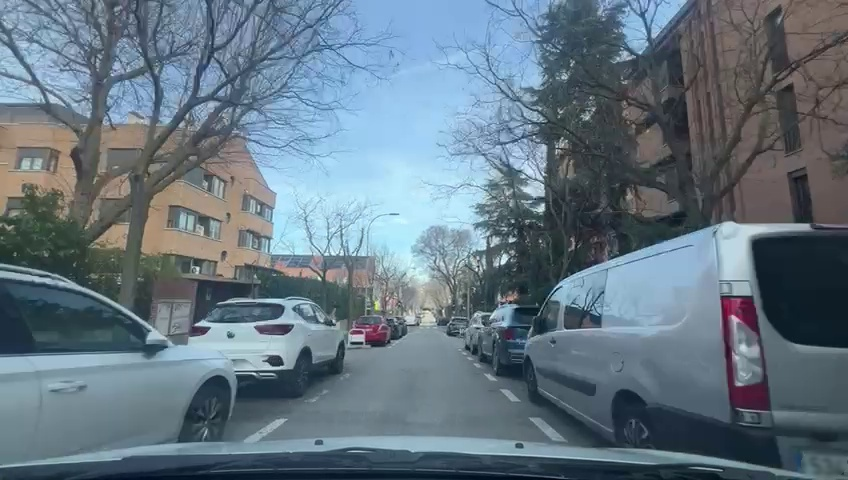
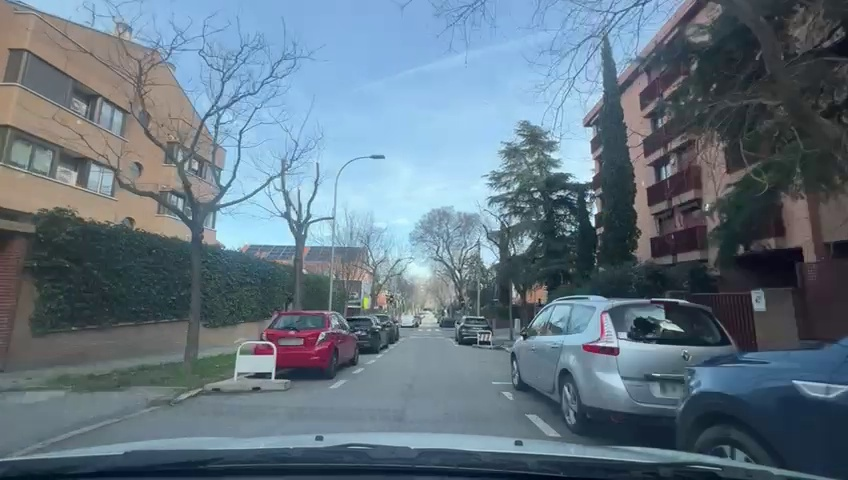
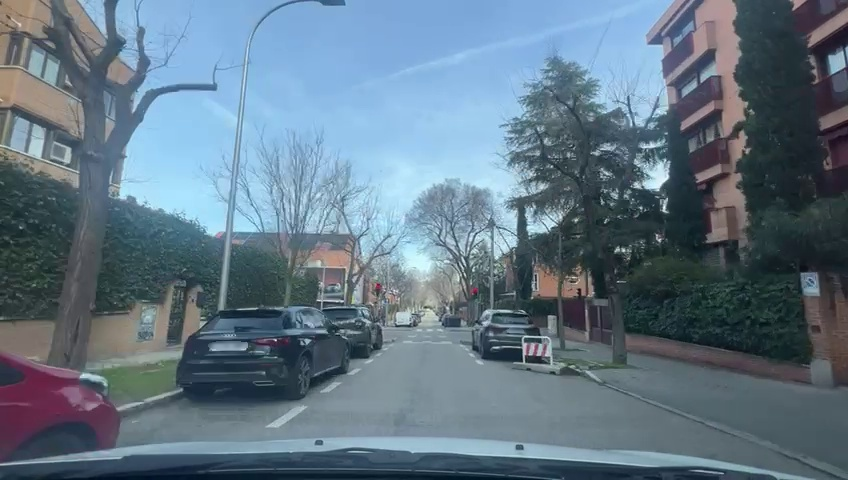
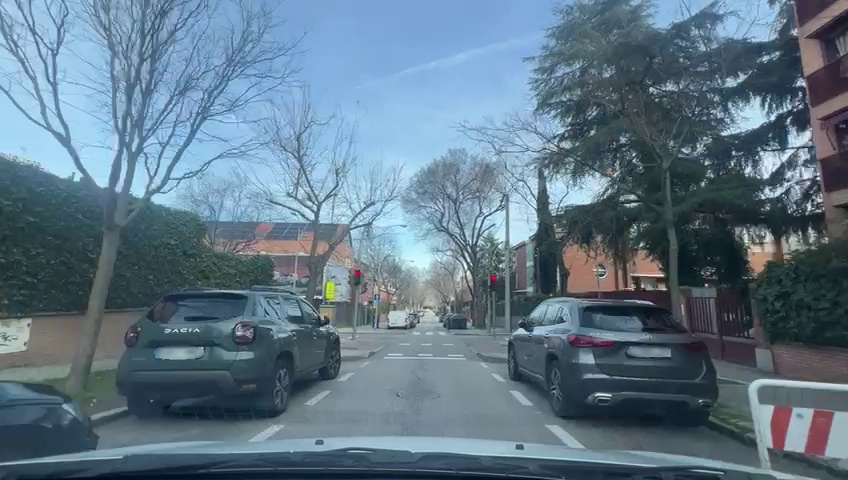
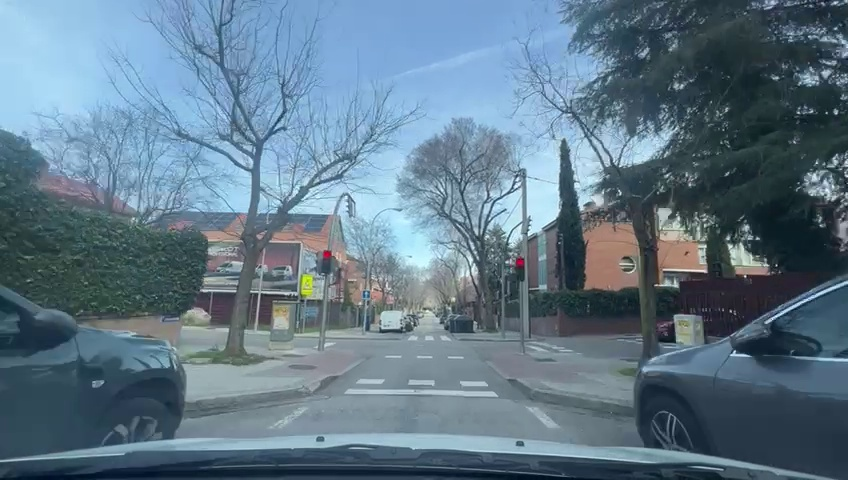
Situation: Traffic light
Question: Do you observe any red traffic light regulating the ego lane?
Answer: Yes
Reasoning: two traffic lights are clearly visible ahead and both showing red

Situation: Traffic light
Question: What is the color of the traffic light regulating the ego lane?
Answer: Red
Reasoning: both traffic lights are showing red.

Situation: Traffic light
Question: Is the ego vehicle positioned in a dedicated right-turn lane before the traffic light?
Answer: No
Reasoning: no, the vehicle is in a one-way-only street and there are no right-turn markings indicated by road.

Situation: Traffic light
Question: Is the ego vehicle positioned in a dedicated left-turn lane before the traffic light?
Answer: No
Reasoning: no, the vehicle is in a one-way-only street and there are no left-turn markings indicated by road.

Situation: Traffic light
Question: Are multiple traffic lights regulating the ego direction of travel displaying different colors simultaneously?
Answer: No
Reasoning: no, both of them are showing red